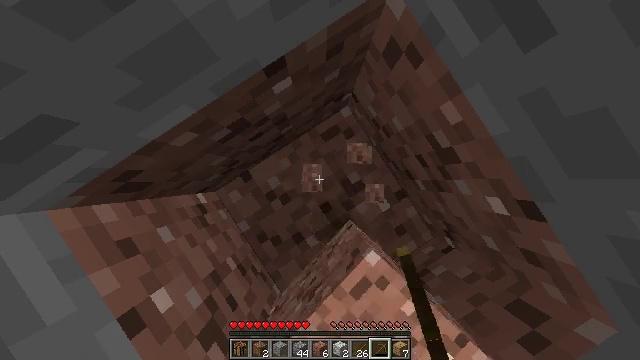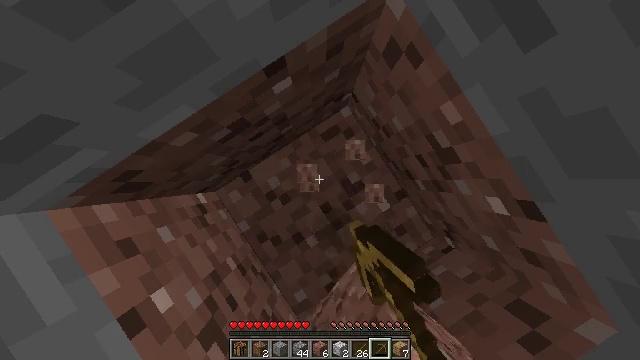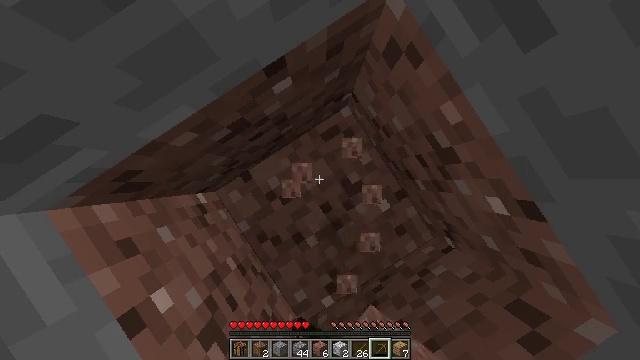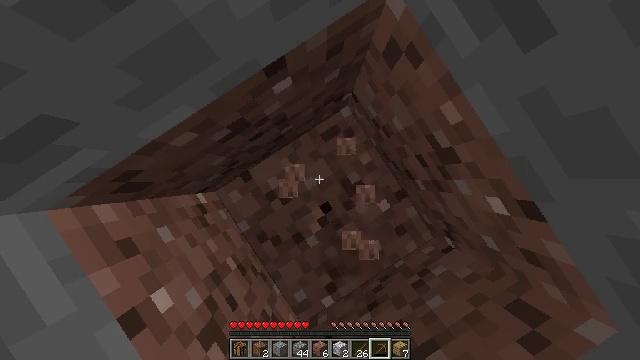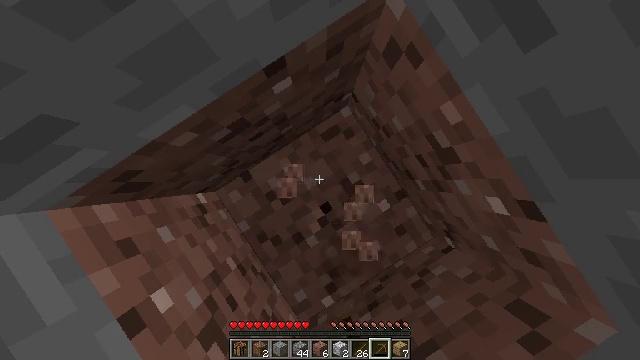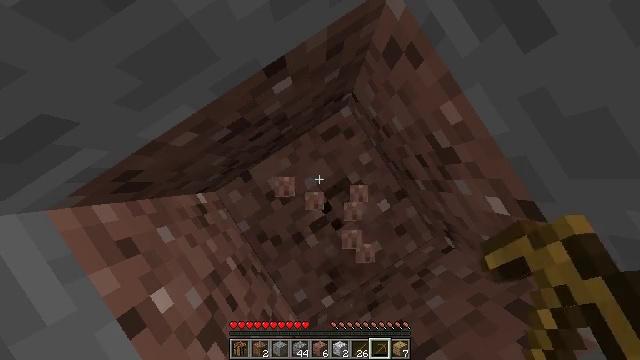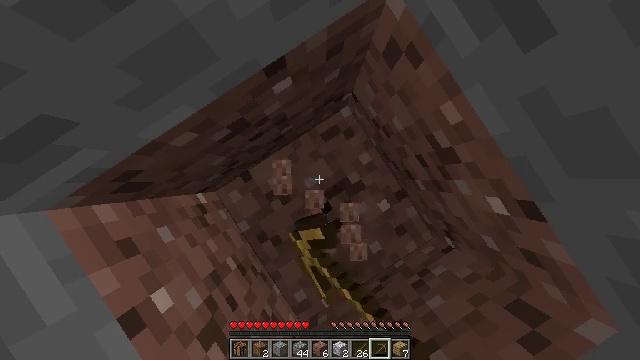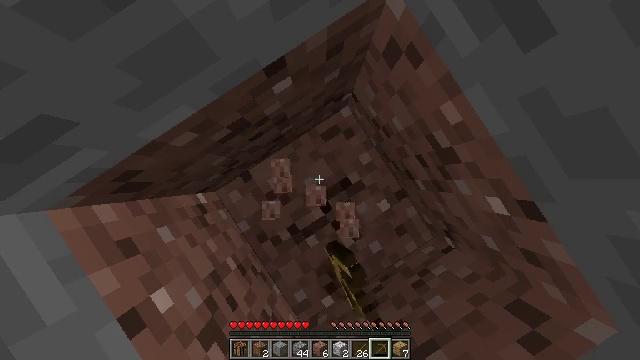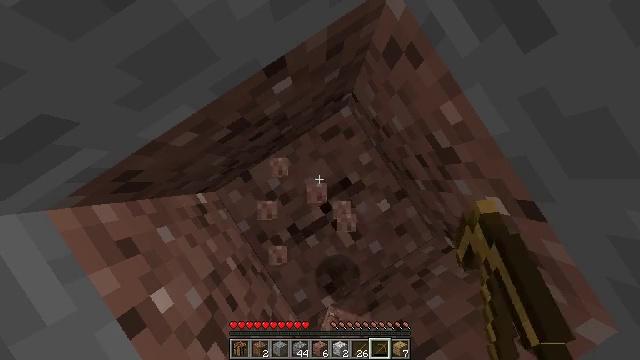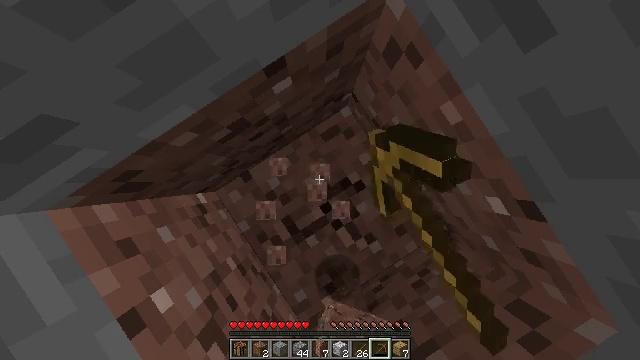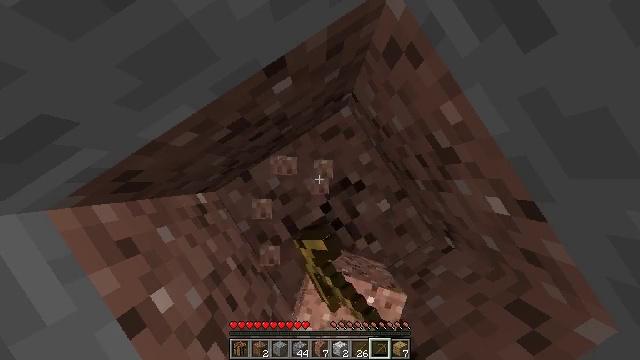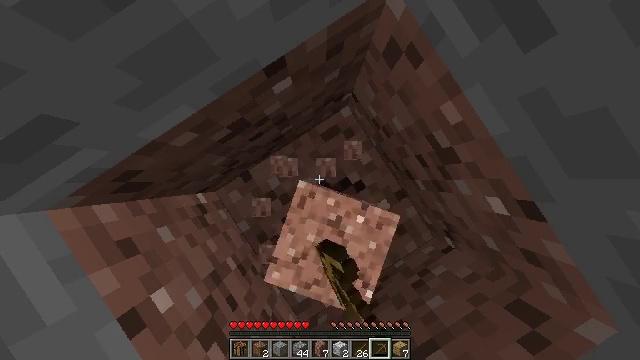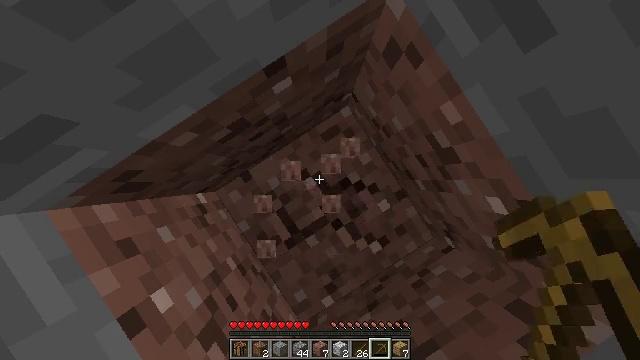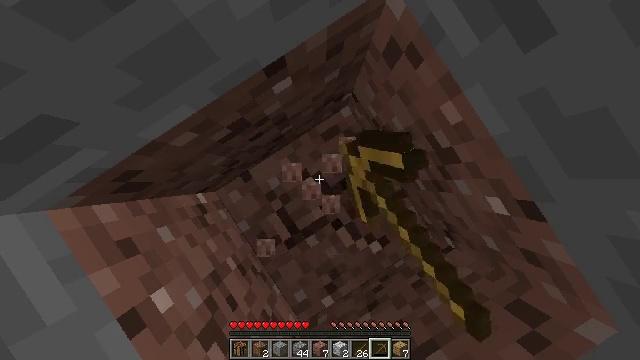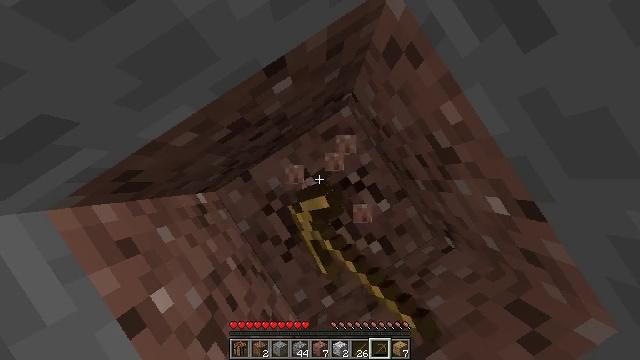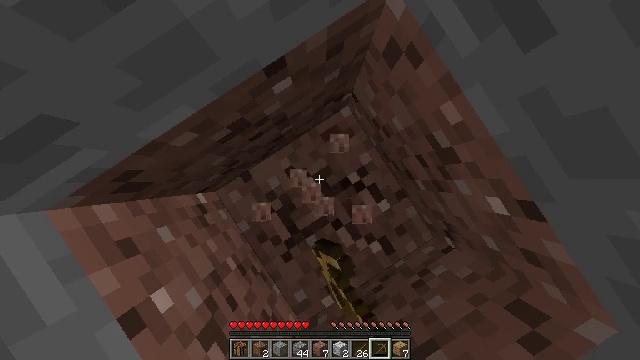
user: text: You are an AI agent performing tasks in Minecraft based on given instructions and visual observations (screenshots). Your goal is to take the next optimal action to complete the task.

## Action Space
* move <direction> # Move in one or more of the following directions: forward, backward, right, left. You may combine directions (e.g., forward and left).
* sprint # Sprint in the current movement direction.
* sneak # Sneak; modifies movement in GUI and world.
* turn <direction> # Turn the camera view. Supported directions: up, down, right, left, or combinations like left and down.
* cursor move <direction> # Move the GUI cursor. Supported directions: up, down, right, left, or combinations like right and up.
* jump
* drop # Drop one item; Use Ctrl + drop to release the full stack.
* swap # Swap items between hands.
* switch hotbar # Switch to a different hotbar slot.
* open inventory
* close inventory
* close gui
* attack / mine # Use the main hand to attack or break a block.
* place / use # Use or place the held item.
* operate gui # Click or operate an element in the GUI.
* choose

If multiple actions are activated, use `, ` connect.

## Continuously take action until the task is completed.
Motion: motion action
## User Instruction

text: Mine the granite block.
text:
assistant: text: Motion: attack / mine
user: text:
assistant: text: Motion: attack / mine
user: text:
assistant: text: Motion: attack / mine
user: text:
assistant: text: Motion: attack / mine
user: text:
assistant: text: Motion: attack / mine
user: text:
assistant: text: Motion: attack / mine
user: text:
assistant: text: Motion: attack / mine
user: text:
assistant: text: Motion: attack / mine
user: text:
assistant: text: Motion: attack / mine
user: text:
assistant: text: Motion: attack / mine
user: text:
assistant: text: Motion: attack / mine
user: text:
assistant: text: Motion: attack / mine
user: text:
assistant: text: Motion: attack / mine
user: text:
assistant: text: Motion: attack / mine
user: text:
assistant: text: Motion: attack / mine
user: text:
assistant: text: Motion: attack / mine
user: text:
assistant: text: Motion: attack / mine
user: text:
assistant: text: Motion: attack / mine
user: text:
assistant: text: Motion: attack / mine
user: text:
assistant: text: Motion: attack / mine
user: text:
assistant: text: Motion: attack / mine
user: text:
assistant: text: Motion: attack / mine
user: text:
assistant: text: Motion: attack / mine
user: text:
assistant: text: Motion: attack / mine
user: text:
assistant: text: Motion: attack / mine
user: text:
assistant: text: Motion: attack / mine
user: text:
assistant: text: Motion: attack / mine
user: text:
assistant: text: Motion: attack / mine
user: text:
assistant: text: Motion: attack / mine
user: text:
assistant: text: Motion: attack / mine